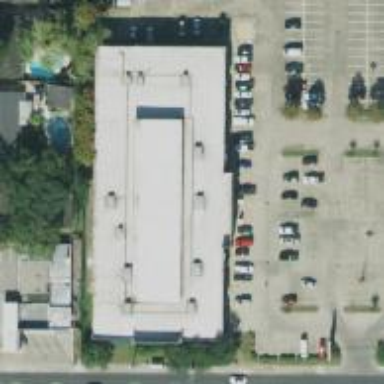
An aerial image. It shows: Parking space is available.